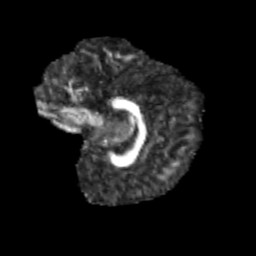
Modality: FA
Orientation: sagittal
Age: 10
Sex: male
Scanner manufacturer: siemens
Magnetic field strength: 3 T
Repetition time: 3.8 s
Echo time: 0.07 s